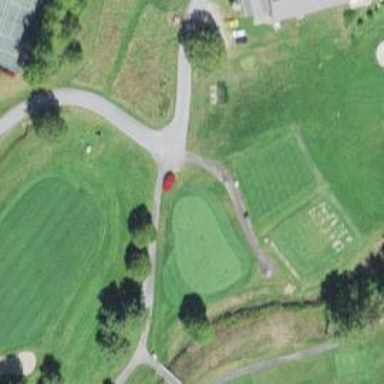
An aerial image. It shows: Golf cartpath that is also road path.